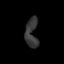
Tissue: skin
Cell type: Epithelial cells
Senescence score: 0.2592
Nuclear area (px): 352
Mean DAPI intensity: 54.56